Question: I'm having trouble stacking containers that collapse. I have them set in a 'row' with three columns of width 4. If another column is added, it's being pushed to the next row which is the desired behavior. But if I open the container about the newly started row, when it opens it pushes the newly wrapped container to the right, so the layout is now wrong. It reverts if you un-collapse the first row. Quick pictures below describe the situation.
Edit: The clearfix works great when the three columns are under the 'col-md-4' setting. When it scales down to small size I have it set up for 'col-sm-6', and then the clearfix is making it so there are two columns, a row of one column, then the next row of three starts again. Any solutions to this or do I have to rethink my layout?

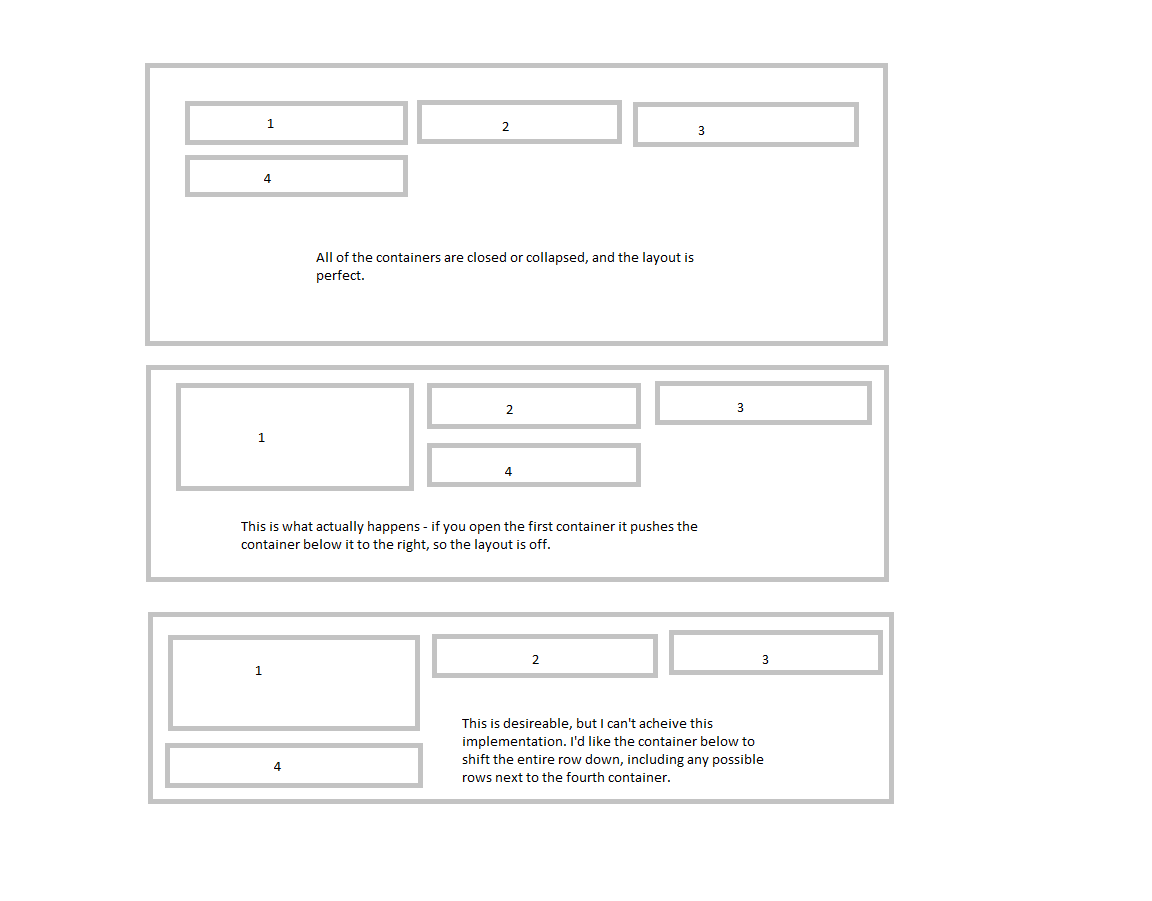
Answer: You need to add a clearfix element after the third element to fix this layout.
'''
<div class="clearfix"></div>
'''
More information can be found here: <URL>